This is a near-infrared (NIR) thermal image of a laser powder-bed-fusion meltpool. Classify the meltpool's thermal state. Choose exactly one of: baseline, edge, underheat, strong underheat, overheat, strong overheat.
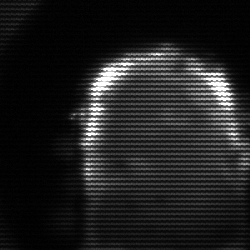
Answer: baseline